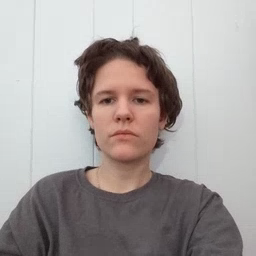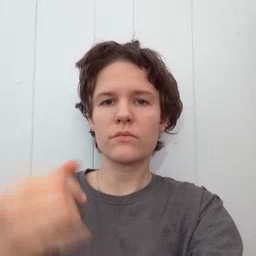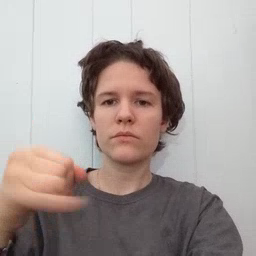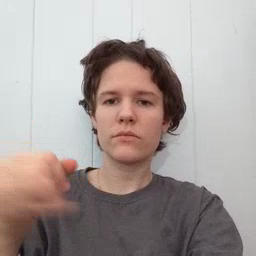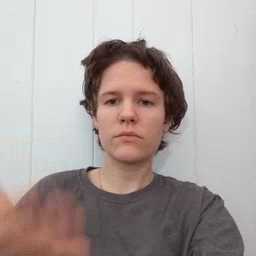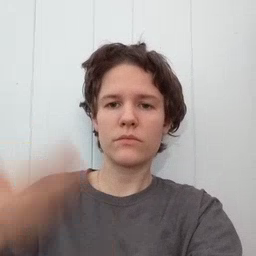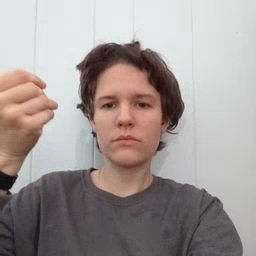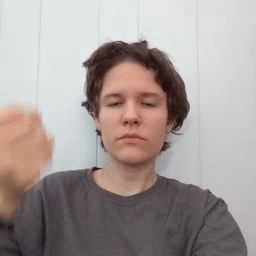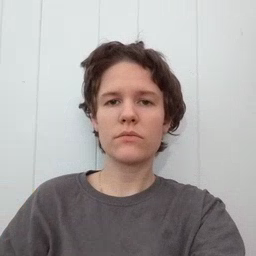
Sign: jeans